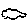
Label: cloud